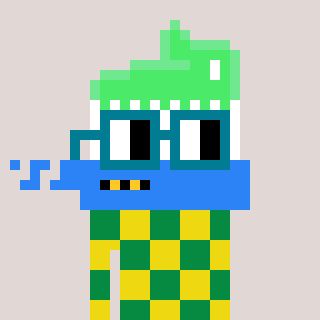
a pixel art character with square dark green glasses, a toothbrush-shaped head and a yellow-colored body on a warm background